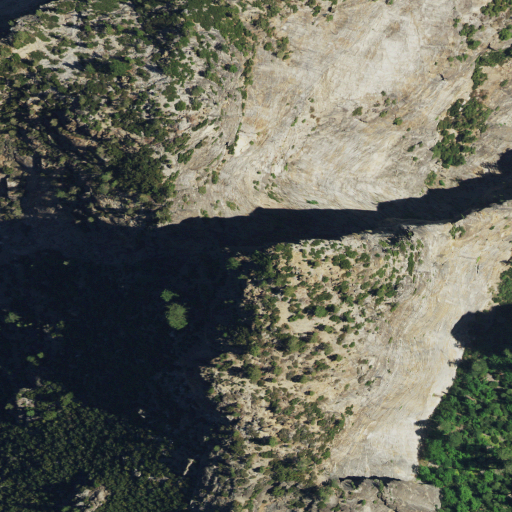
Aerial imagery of cliff(s) in California named Cathedral Rocks containing shrub and evergreen forest